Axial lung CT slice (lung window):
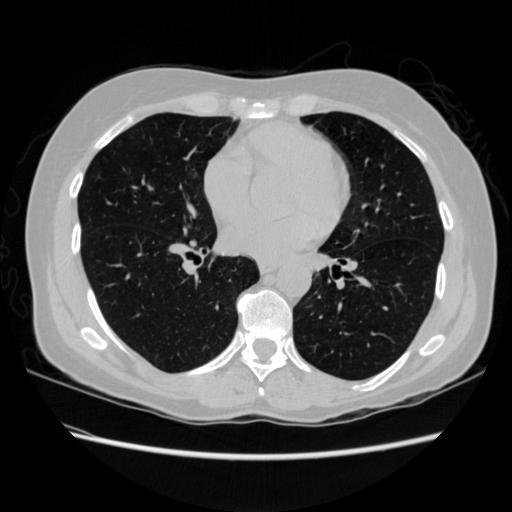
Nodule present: no